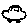
Label: car